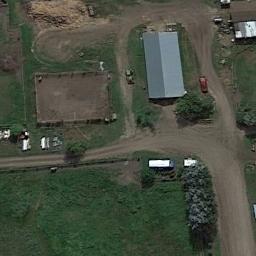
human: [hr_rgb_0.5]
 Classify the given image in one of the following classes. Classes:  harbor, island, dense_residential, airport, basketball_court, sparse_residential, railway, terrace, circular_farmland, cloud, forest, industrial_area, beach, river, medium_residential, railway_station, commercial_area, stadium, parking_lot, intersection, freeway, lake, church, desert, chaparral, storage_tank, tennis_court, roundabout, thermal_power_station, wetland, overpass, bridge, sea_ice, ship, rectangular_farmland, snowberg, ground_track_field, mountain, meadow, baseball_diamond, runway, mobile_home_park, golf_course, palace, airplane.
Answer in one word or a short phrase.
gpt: sparse_residential